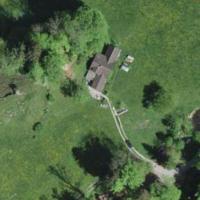
EUNIS habitat code: 24
Species observed at this site:
Corylus avellana
Sorbus aucuparia